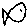
Label: fish